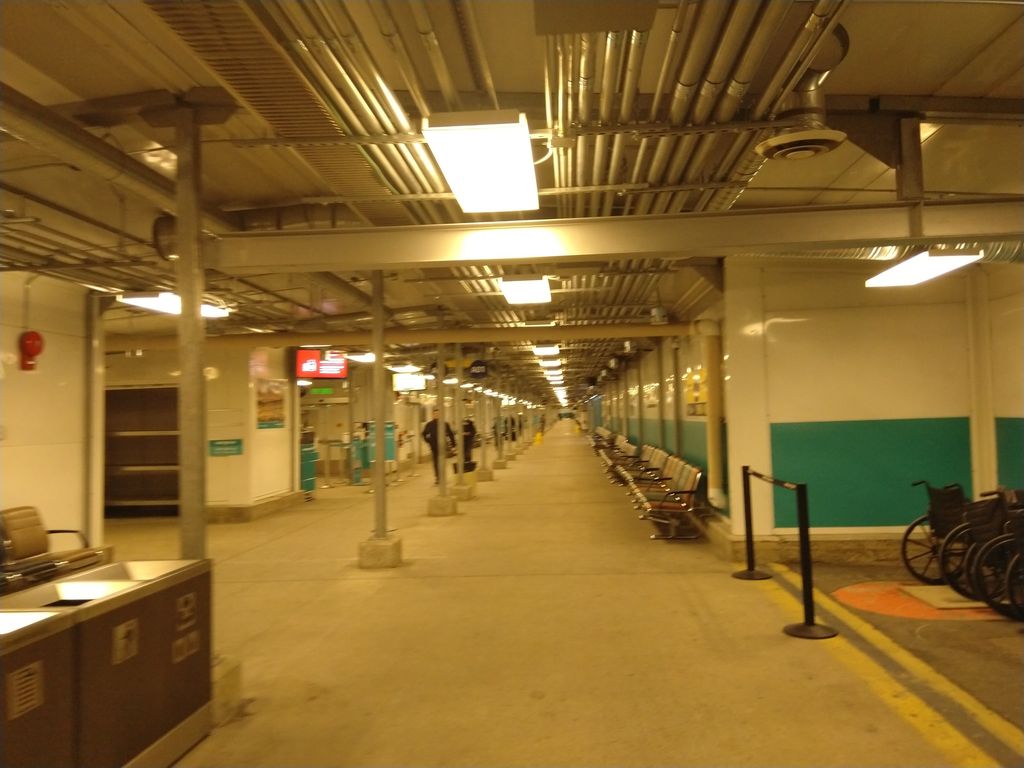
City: calgary